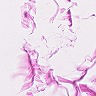
Metastatic tissue present: no